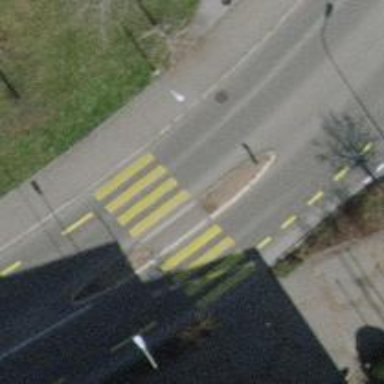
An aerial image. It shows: Footway crossing with marked paving stones.